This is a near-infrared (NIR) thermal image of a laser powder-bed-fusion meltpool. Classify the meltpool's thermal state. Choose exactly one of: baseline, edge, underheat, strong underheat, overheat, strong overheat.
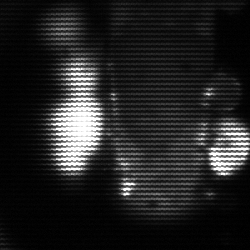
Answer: strong underheat